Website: lowes
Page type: cart
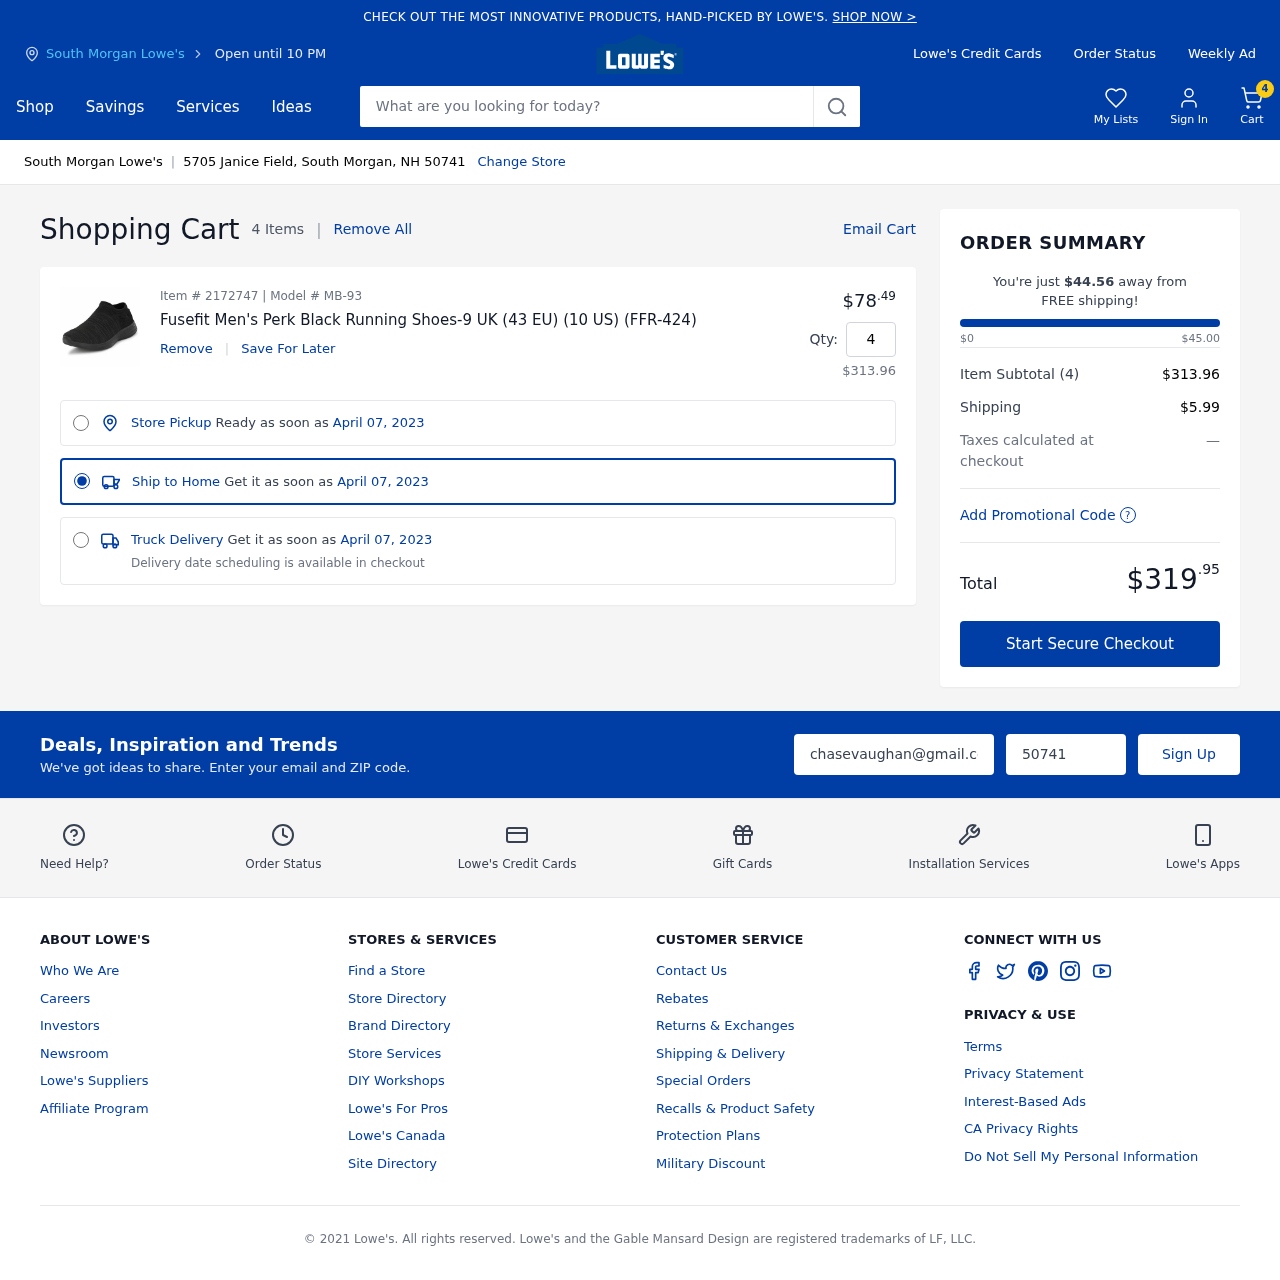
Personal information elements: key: PII_CITY
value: South Morgan Lowe's
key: PII_EMAIL
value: chasevaughan@gmail.com
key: PII_POSTCODE
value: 50741
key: PII_STREET
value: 5705 Janice Field
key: PII_CITY_STATE_ZIP
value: South Morgan, NH 50741
Product elements: key: PRODUCT1_NAME
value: Fusefit Men's Perk Black Running Shoes-9 UK (43 EU) (10 US) (FFR-424)
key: PRODUCT1_PRICE
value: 78.49
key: PRODUCT1_QUANTITY
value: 4
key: PRODUCT1_SUBTOTAL
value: $313.96
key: PRODUCT_ITEM_NUMBER
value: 2172747
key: PRODUCT_MODEL_NUMBER
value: MB-93
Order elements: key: ORDER_NUM_ITEMS
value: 4
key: ORDER_NUM_ITEMS
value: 4 Items
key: ORDER_DELIVERY_DATE
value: April 07, 2023
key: ORDER_SUBTOTAL
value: $313.96
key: ORDER_SHIPPING_COST
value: $5.99
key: ORDER_TOTAL
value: $319.95
Search elements: key: HEADER_SEARCH
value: What are you looking for today?